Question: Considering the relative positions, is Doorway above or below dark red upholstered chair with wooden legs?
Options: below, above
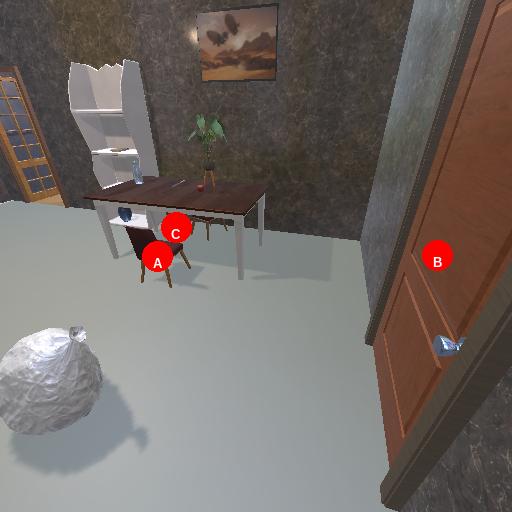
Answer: below